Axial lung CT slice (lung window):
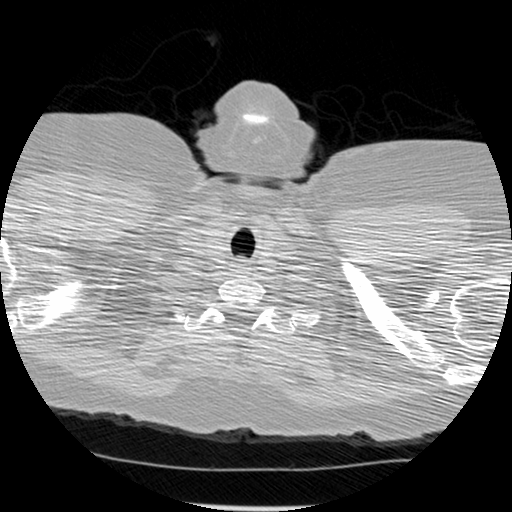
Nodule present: no